Question:
This is the desired shape intended to be achieved using CSS only.
I think it can be done using borders CSS property, but could not make it happen.
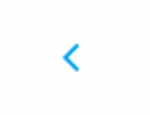
Answer: One option is:
<URL>
'''
#arrow {
border-right:30px solid black;
border-bottom:30px solid black;
width:100px;
height:100px;
transform: rotate(-45deg);
margin-top:40px;
}
'''
> JSFiddle accredited to user j08691 from <URL>